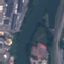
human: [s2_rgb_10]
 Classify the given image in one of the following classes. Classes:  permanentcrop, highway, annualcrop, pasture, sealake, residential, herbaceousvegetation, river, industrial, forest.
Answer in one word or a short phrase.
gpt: River